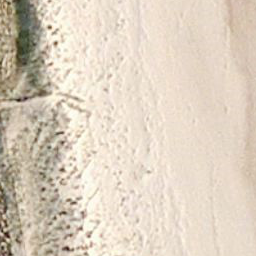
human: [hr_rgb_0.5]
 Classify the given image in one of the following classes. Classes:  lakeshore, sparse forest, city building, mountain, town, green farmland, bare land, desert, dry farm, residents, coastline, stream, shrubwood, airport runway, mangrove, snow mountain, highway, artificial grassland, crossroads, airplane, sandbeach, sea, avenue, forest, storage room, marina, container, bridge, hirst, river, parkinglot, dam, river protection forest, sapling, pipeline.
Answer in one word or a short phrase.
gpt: sandbeach